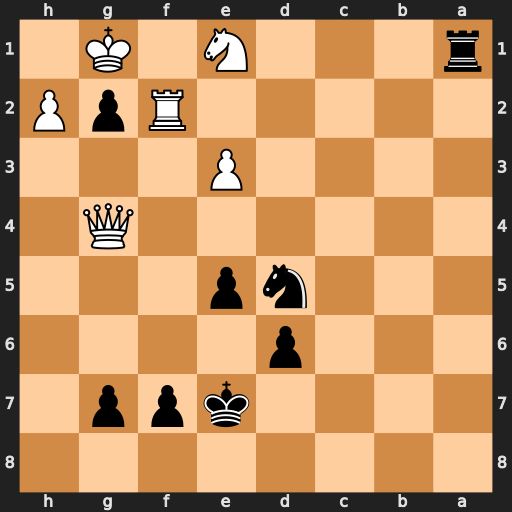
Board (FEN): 8/4kpp1/3p4/3np3/6Q1/4P3/5RpP/r3N1K1
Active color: b
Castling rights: -
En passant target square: -
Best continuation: Rxe1+ Kxg2 Nxe3+ Kf3 Nxg4